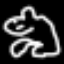
Label: frog